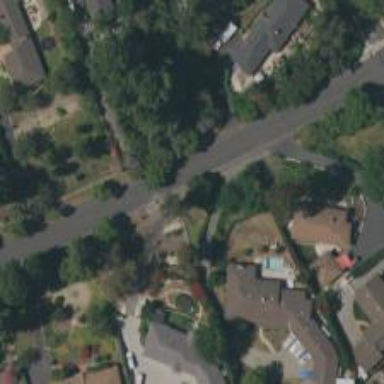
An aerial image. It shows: Residential road.